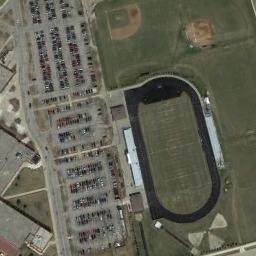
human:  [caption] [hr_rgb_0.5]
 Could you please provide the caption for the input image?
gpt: The ground track field is beside the grass .

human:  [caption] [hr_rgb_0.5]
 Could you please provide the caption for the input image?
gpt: There is a building and green space around the track .

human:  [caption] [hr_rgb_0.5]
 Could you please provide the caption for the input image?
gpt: The track and field are built on the lawn, Next to the parking lot .

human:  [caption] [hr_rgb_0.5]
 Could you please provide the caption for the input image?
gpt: The ground track field is next to a parking lot and two baseball diamonds of different sizes .

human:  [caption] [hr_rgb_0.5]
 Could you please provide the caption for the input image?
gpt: There are some parking lots beside the ground track filed with a black track .